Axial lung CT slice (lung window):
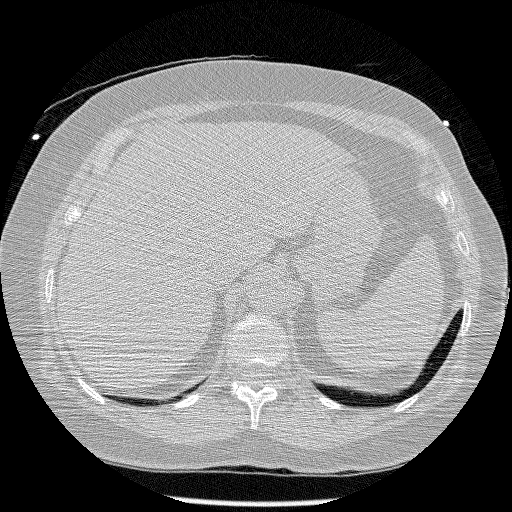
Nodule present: no